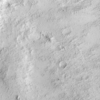
Label: not_dusty